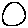
Label: circle